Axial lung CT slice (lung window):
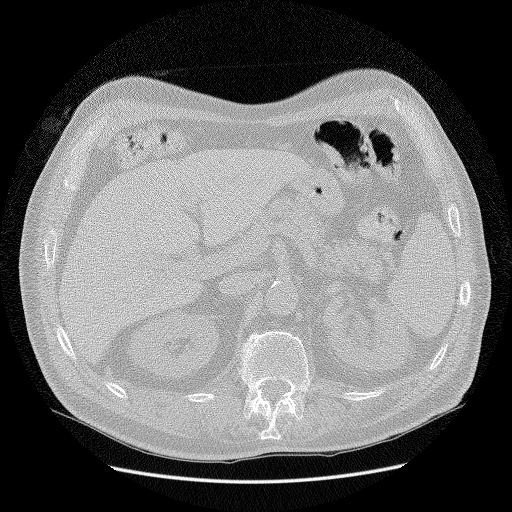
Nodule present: no